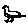
Label: bird